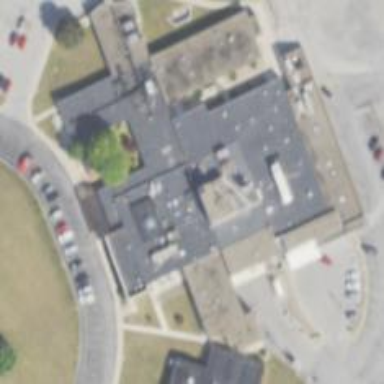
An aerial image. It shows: Hospital building.